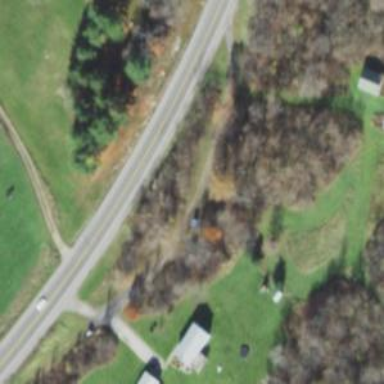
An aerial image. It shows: Abandoned road.